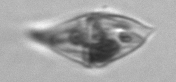
Label: Gyrodinium